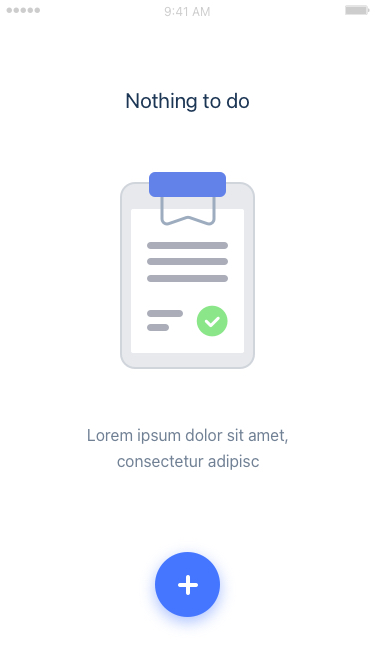
Text in this UI design:
Lorem ipsum dolor sit amet, consectetur adipisc
Nothing to do